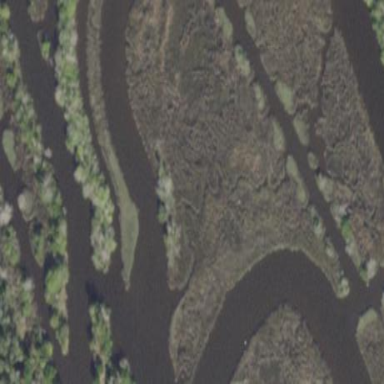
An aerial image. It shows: Wetland area.